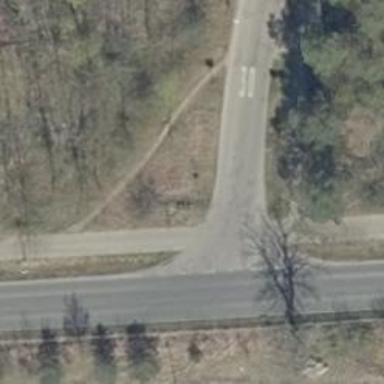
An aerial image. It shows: Road with "give way" sign.